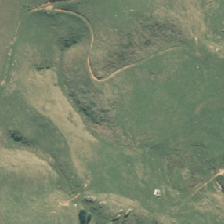
Land cover: low_producing_grassland